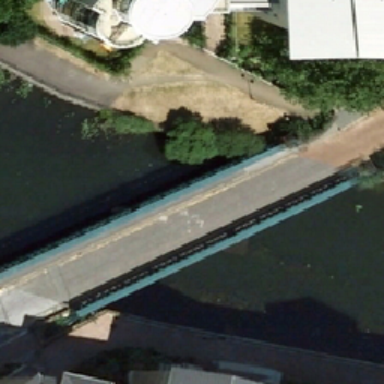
A bridge on both sides of the highway with blue railings on both sides .